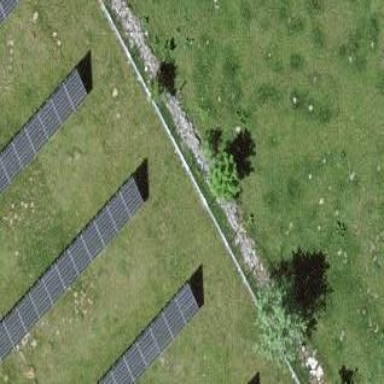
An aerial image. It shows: Solar photovoltaic panel generator.